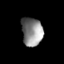
Tissue: skin
Cell type: Epithelial cells
Senescence score: 0.2593
Nuclear area (px): 586
Mean DAPI intensity: 138.16